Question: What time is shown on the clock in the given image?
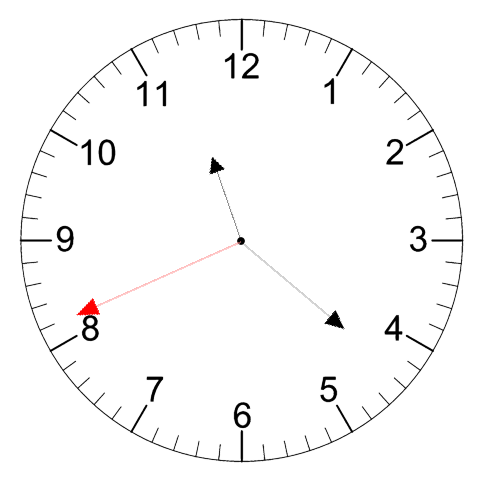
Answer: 11:21:41